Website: bh-photo
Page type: payment
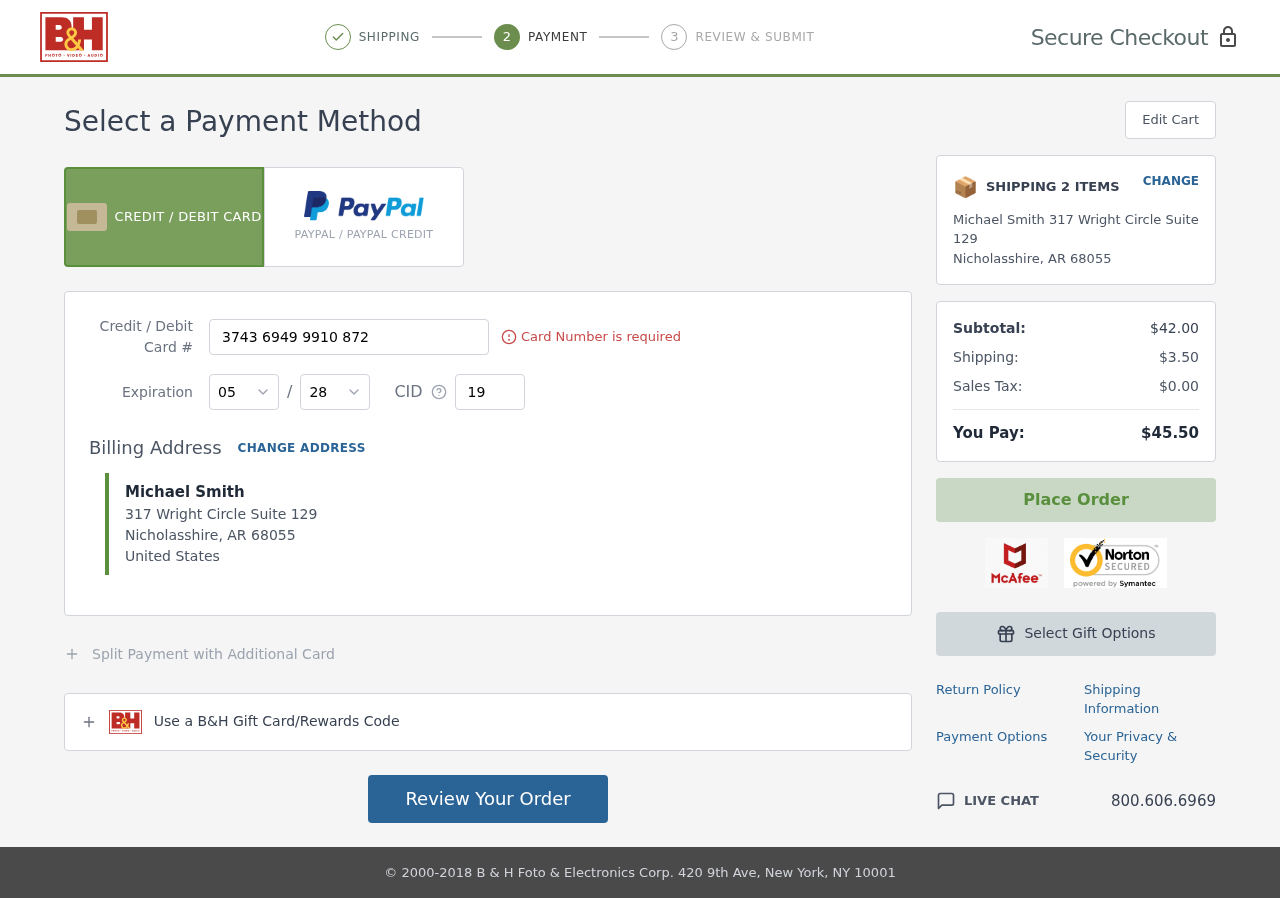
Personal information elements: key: PII_CARD_CVV
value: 1988
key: PII_CARD_EXPIRY_MONTH
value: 05
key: PII_CARD_EXPIRY_YEAR
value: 28
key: PII_CARD_NUMBER
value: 3743 6949 9910 872
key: PII_CITY
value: Nicholasshire
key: PII_COUNTRY
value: United States
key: PII_FULLNAME
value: Michael Smith
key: PII_POSTCODE
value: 68055
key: PII_STATE_ABBR
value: AR
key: PII_STREET
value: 317 Wright Circle Suite 129
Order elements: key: ORDER_NUM_ITEMS
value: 2
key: ORDER_SUBTOTAL
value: $42.00
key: ORDER_SHIPPING_COST
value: $3.50
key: ORDER_TAX
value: $0.00
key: ORDER_TOTAL
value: $45.50